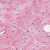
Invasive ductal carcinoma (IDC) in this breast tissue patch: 0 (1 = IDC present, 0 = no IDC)